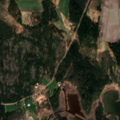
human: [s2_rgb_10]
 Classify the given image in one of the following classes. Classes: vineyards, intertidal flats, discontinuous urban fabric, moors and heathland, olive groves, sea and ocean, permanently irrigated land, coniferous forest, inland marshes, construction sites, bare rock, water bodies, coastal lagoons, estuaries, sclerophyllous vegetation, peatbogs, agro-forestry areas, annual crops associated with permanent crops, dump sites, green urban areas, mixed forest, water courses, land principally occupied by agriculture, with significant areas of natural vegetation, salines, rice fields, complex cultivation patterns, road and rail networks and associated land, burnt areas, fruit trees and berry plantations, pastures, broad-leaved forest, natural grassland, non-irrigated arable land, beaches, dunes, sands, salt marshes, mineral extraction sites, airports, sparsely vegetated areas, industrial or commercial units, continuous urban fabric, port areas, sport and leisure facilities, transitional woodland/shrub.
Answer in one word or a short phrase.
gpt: non-irrigated arable land, coniferous forest, mixed forest, transitional woodland/shrub, sea and ocean